Aerial crown-view tile of a tropical tree (Barro Colorado Island, Panama), acquired 20250512:
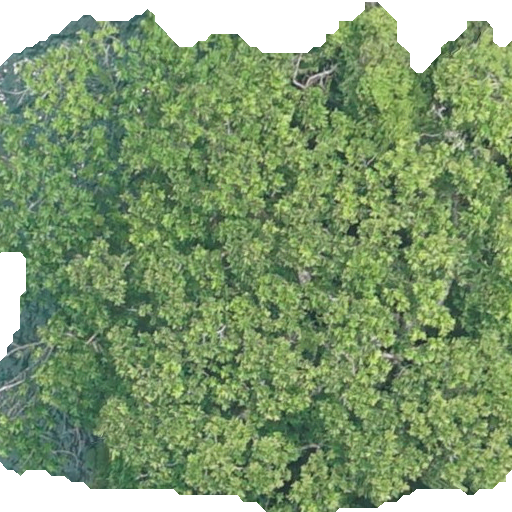
Species: Anacardium excelsum
GBIF accepted scientific name: Anacardium excelsum
Crown area: 391.42 m²